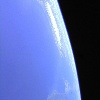
Label: water